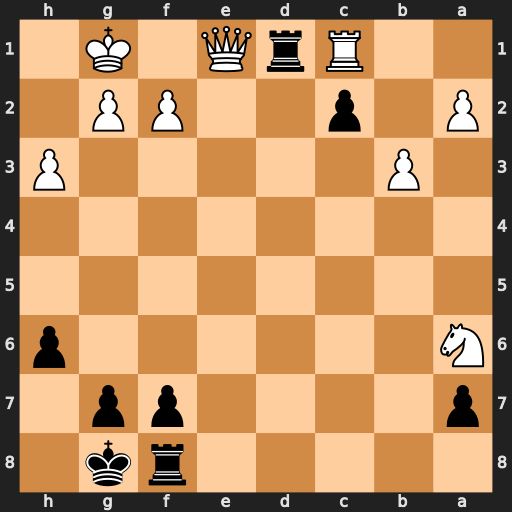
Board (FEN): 5rk1/p4pp1/N6p/8/8/1P5P/P1p2PP1/2RrQ1K1
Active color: b
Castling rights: -
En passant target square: -
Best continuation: Rfd8 Kh2 Rxe1